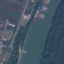
Label: River